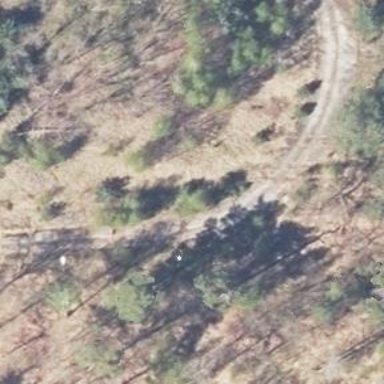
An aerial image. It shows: Abandoned spur railway.